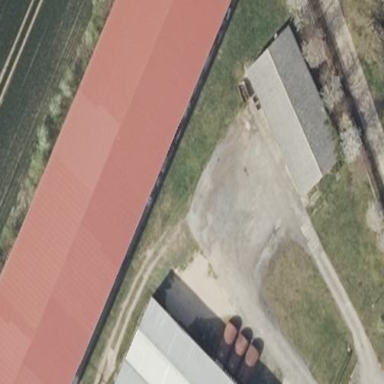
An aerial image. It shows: Gabled roofed farm auxiliary building with the roof oriented along its structure.